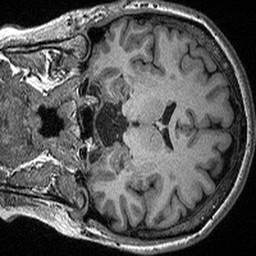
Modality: T1w
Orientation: coronal
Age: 49
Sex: female
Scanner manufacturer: siemens
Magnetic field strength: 3 T
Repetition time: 2.3 s
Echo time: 0.00298 s